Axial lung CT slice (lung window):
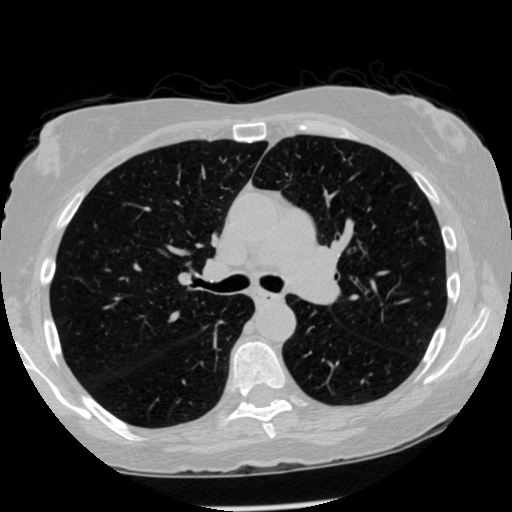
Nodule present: no